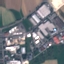
Label: Industrial